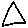
Label: triangle